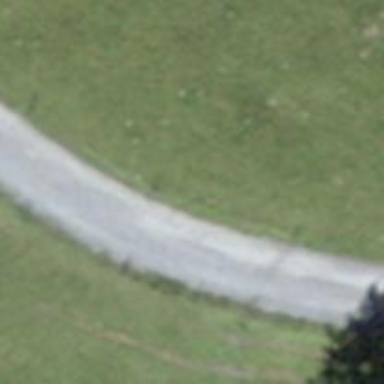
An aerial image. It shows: Service road with grade 1 tracktype.